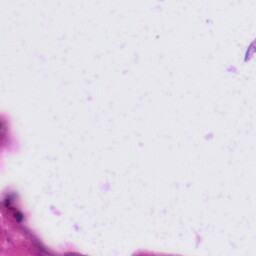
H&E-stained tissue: Tonsil